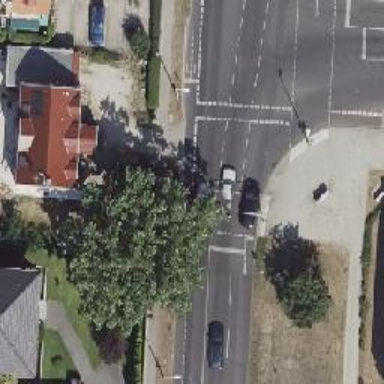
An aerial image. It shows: Crossing with traffic signals.